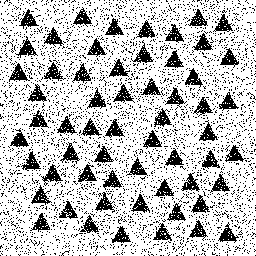
Squares: 0
Triangles: 59
Stars: 0
Total shapes: 59